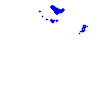
Particle: electron